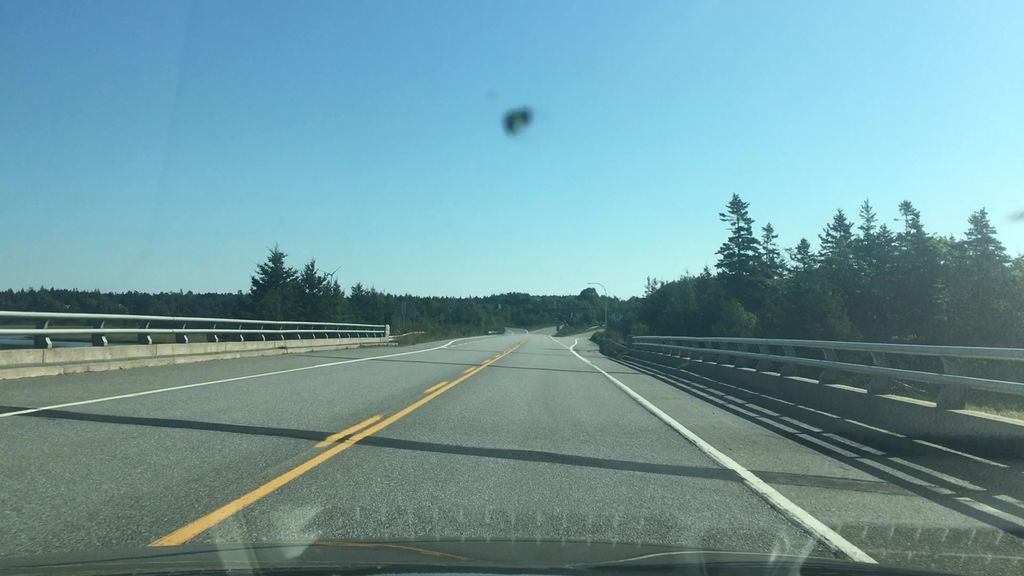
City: halifax